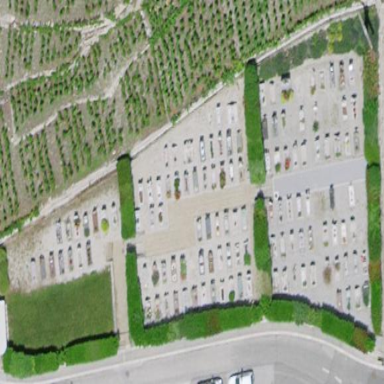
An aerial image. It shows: Cemetery.